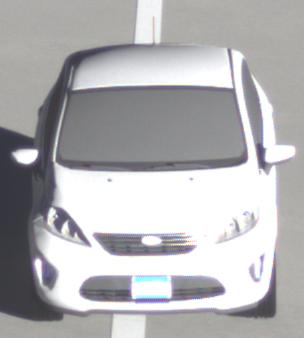
Make: Ford
Model: Fiesta
Detailed model: ’09 Sedan (seventh series)
Model produced from: 2010
Model produced until: 2017
Doors: 4
Color: white
Road condition: dry road
Daytime: sunrise or sunset
Contrast: high contrast